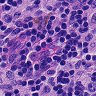
Metastatic tissue present: no